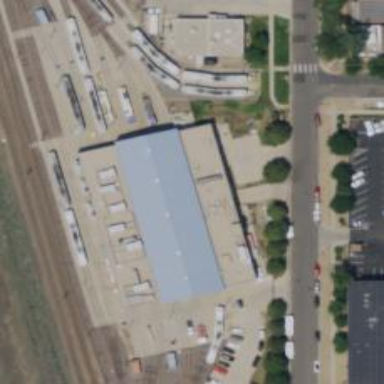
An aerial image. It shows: Light rail tunnel with electrified contact line passing through building passage in service yard.